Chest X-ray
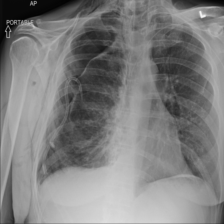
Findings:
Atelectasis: negative
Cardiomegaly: negative
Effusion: negative
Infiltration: negative
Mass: negative
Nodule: negative
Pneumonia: negative
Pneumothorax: positive
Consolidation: negative
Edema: negative
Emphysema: positive
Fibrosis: negative
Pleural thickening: negative
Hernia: negative